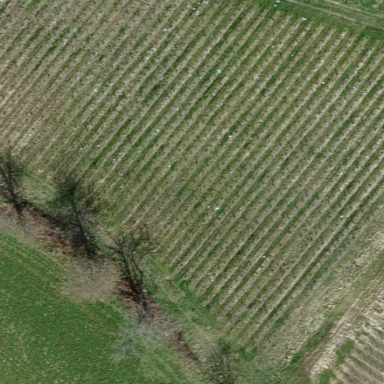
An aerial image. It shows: Vineyard with grape crops.